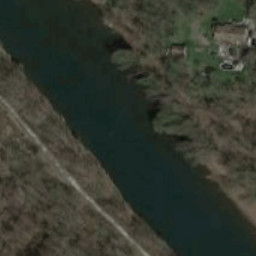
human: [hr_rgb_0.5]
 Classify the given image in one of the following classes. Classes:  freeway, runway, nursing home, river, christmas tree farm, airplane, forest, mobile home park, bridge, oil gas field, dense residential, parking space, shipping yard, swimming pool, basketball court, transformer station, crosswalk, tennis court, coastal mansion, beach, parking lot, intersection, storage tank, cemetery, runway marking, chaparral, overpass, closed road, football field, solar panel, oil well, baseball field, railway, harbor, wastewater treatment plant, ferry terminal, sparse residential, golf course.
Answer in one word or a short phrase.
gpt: river